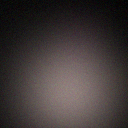
Screen state: off